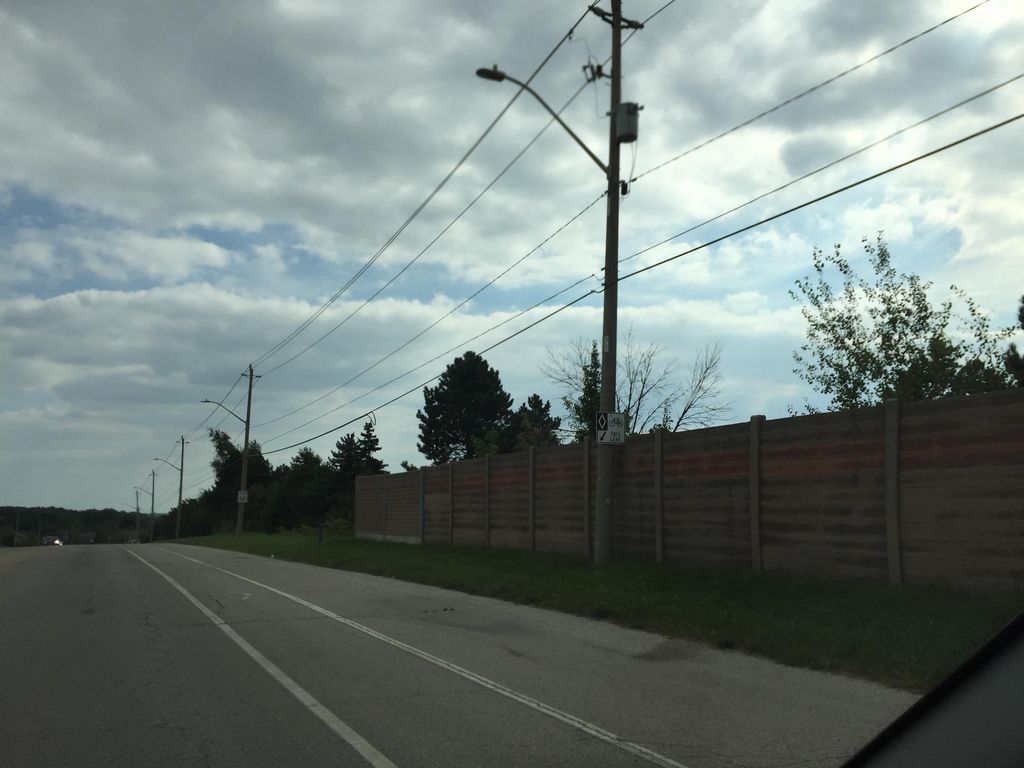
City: kitchener-waterloo